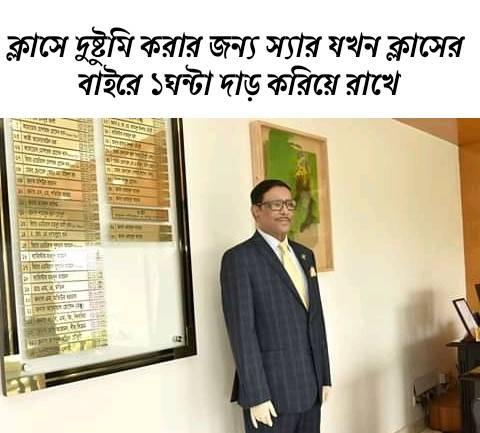
Caption: ক্লাসে দুষ্টুমি করার জন্য স্যার যখন ক্লাসের বাইরে ১ ঘন্টা দাঁড় করিয়ে রাখে
Label: non-hate